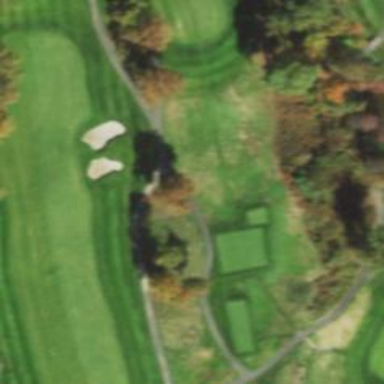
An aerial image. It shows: Path for both roads and golfers.